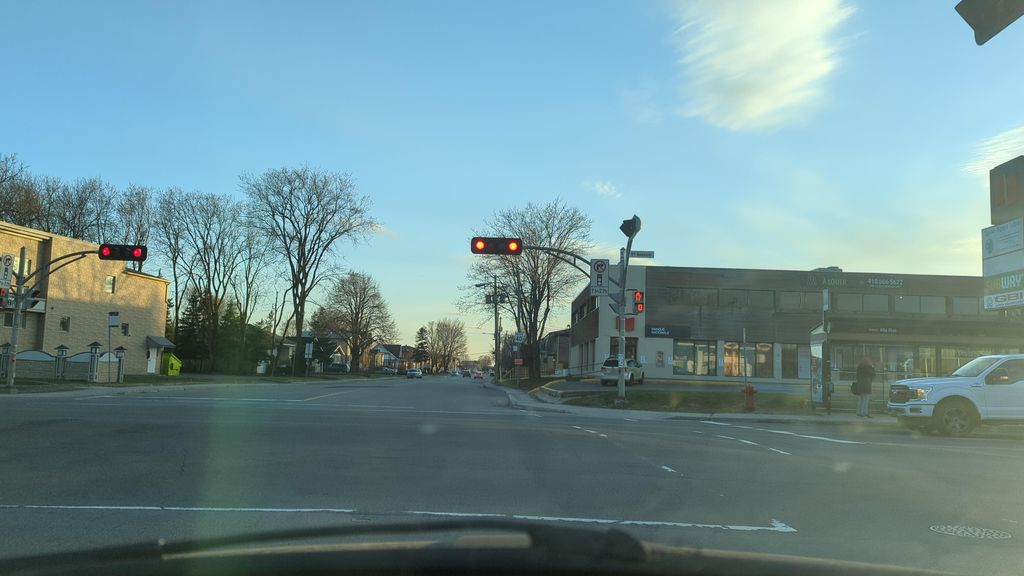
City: quebec_city